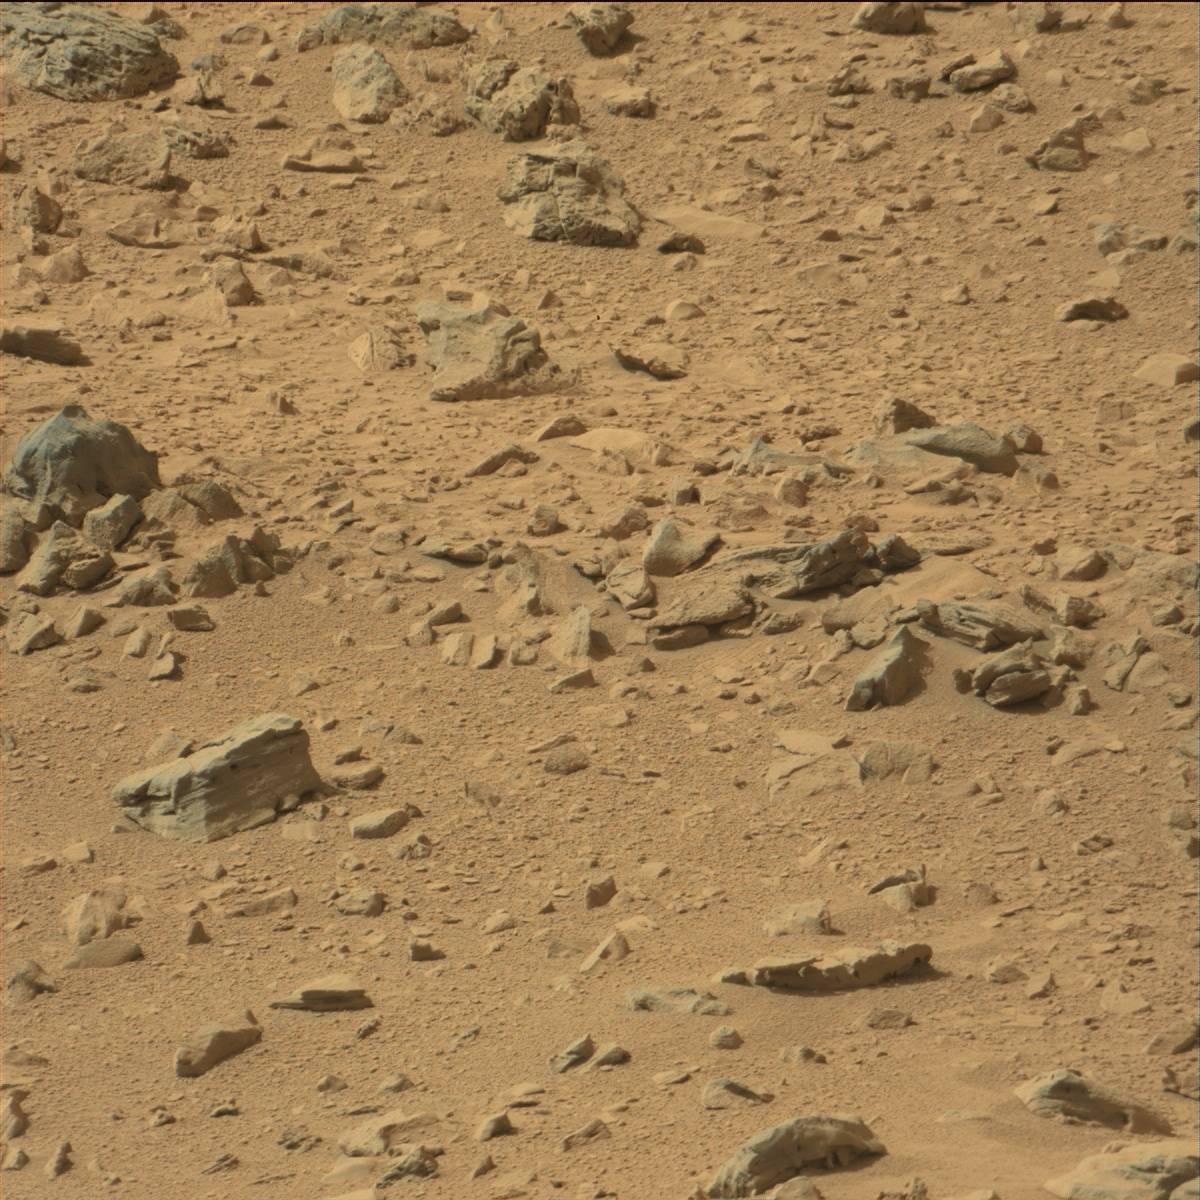
Terrain classes present: Bedrock, Sand / Soil